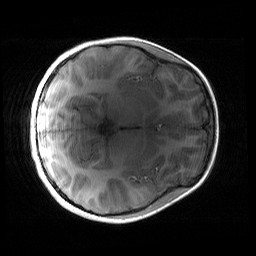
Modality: T1w
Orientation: axial
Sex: female
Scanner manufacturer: siemens
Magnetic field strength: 3 T
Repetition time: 1.9 s
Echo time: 0.00243 s